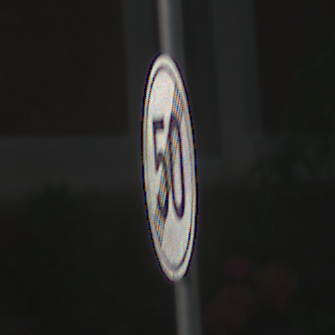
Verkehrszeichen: EndeGeschwindigkeit50
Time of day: Midday
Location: Outdoor (Suburban)
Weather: Clear
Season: NotSpecified
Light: Natural